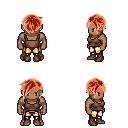
a pixel art fantasy rpg character, male body template, human, dark skin, brown pirate shirt, gold greaves, red pixie cut hairstyle, brown shoes, four views (front, back, left, right), 2x2 character sprite sheet, small pixel art, hard edges, no anti-aliasing